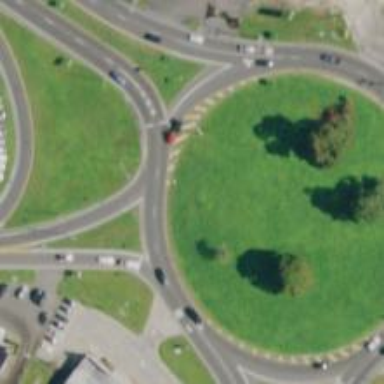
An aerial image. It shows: Roundabout on trunk highway.